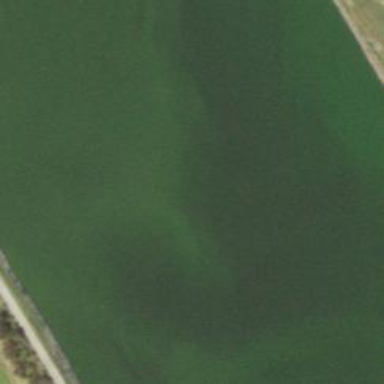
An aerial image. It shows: Reservoir of water.